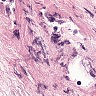
Metastatic tissue present: no